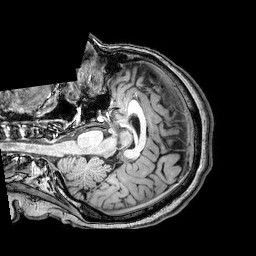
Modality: T1w
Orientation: axial
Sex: female
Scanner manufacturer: philips
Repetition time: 0.00813 s
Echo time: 0.00372 s